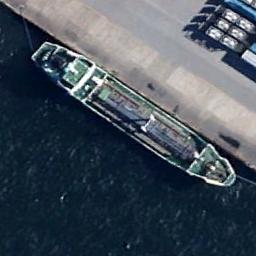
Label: ship